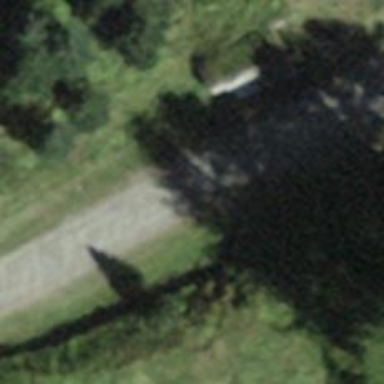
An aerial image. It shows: Track road with cobblestone surface and no sidewalk.